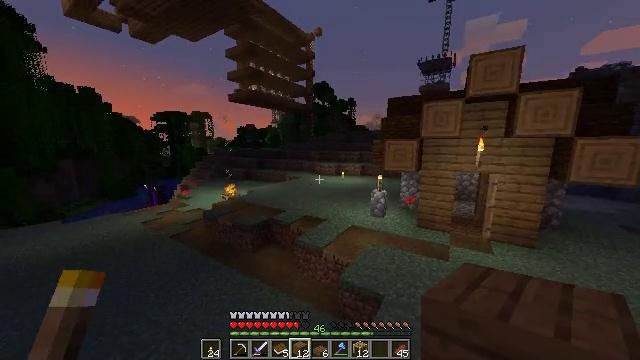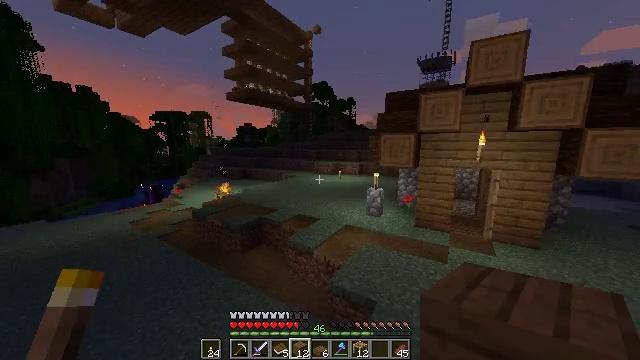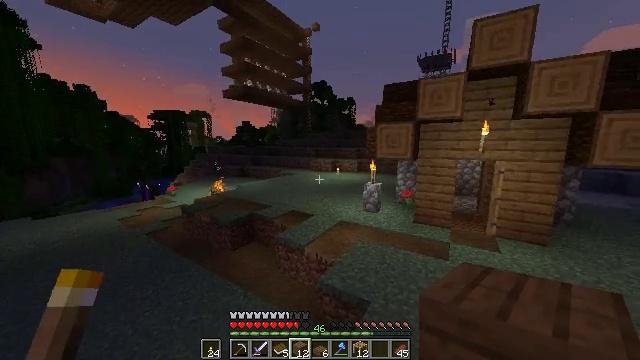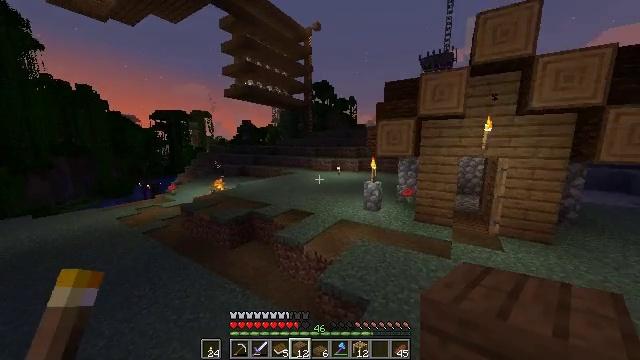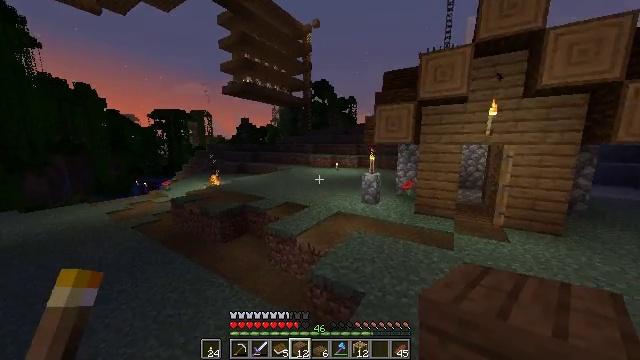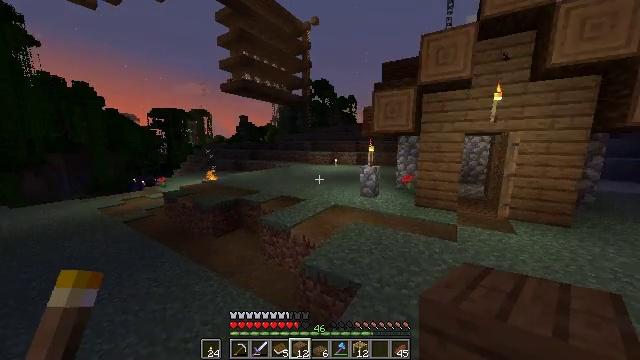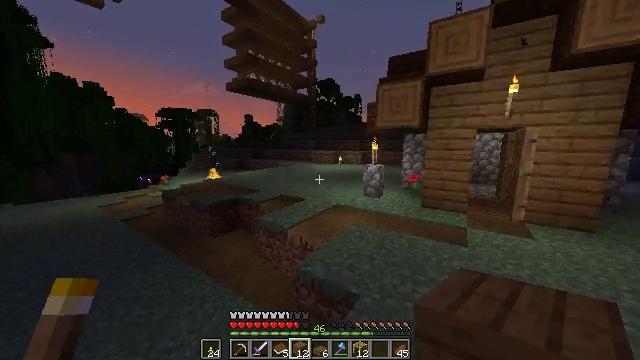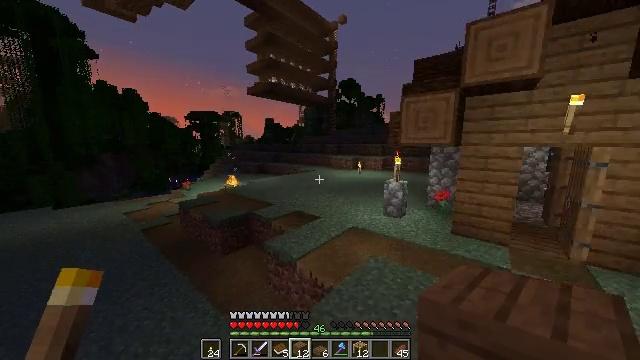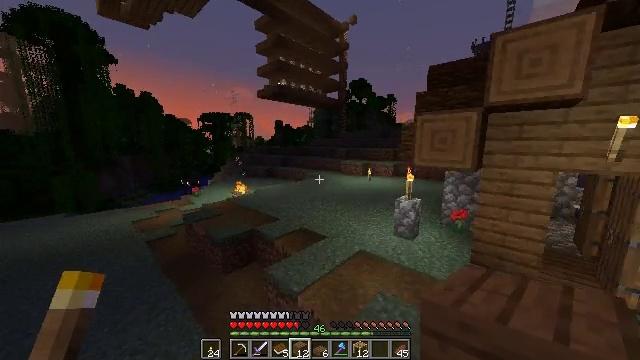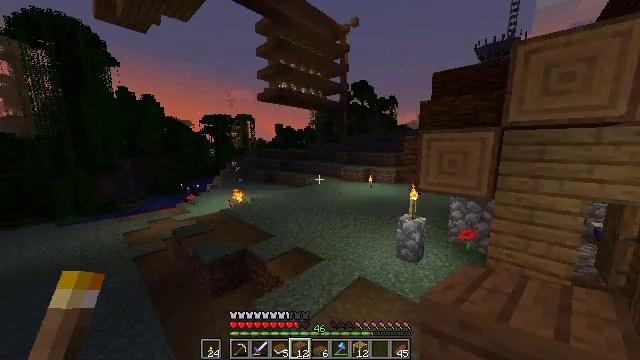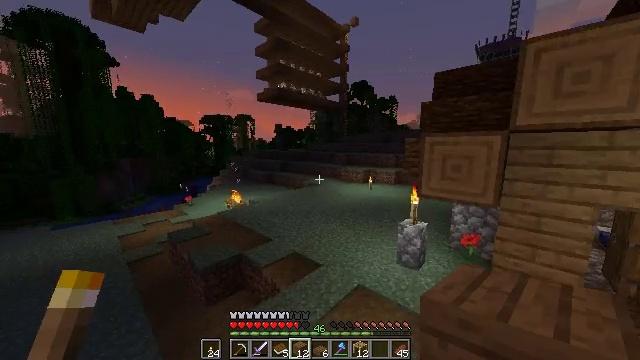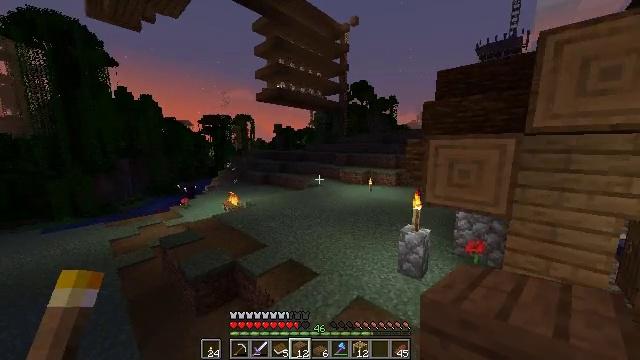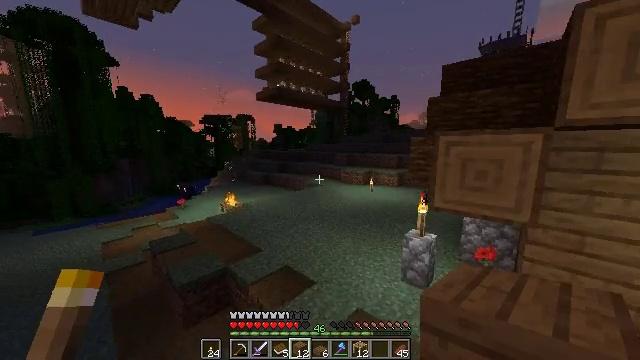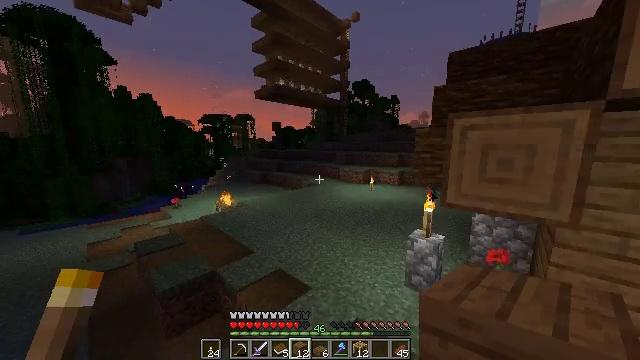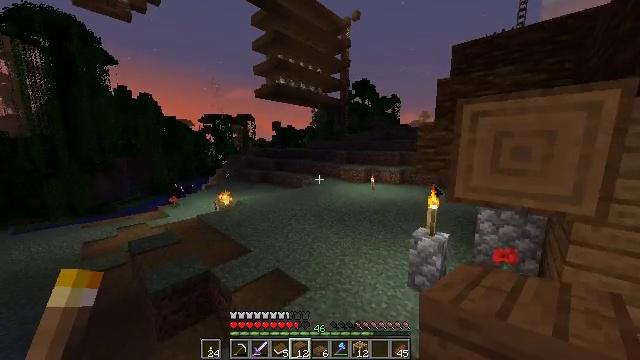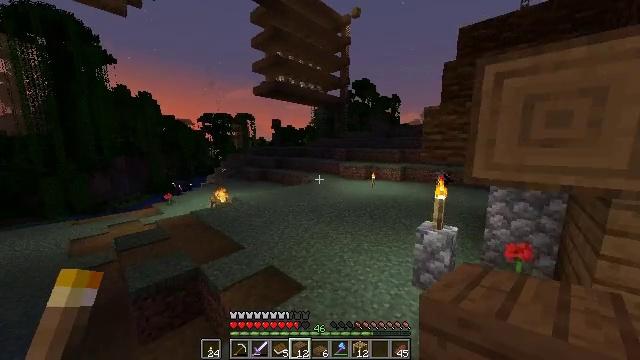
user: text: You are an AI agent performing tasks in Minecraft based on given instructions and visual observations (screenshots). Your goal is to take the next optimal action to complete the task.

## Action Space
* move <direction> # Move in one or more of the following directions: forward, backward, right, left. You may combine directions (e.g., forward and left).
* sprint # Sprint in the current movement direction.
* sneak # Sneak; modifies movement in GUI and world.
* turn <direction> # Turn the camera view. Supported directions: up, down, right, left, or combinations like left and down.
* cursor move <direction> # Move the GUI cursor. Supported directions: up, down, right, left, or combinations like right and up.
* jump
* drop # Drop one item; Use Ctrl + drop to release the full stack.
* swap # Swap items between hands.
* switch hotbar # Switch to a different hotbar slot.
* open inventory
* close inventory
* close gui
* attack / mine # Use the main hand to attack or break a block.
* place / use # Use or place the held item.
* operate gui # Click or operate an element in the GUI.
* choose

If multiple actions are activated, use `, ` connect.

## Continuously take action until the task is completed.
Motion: motion action
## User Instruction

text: Craft a spruce fence gate.
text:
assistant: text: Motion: move forward, sprint, jump
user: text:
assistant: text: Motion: move forward, sprint, jump
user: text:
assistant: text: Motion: move forward, jump
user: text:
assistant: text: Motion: move forward, jump
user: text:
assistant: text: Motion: move forward, jump
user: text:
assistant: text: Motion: move forward, sprint, turn left, jump
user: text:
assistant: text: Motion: move forward, sprint, turn left, jump
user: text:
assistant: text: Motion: move forward, sprint, turn left, jump
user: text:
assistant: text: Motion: move forward, jump
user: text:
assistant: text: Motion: move forward, jump
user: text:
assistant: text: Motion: move forward, jump
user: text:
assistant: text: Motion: move forward, jump
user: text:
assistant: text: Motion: move forward, jump
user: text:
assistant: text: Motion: move forward, jump
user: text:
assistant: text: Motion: move forward, sprint, jump
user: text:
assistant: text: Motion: move forward, sprint, jump
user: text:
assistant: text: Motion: move forward, sprint, jump
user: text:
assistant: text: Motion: move forward, sprint, jump
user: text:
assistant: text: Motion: move forward, jump
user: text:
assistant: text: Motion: move forward, jump
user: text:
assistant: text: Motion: move forward, jump
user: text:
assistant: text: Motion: move forward, jump
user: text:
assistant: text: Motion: move forward, jump
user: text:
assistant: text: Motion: move forward, sprint, jump
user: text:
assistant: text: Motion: move forward, sprint, turn right, jump
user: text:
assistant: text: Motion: move forward, sprint, turn right, jump
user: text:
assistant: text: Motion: move forward, sprint, turn right, jump
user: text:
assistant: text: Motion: move forward, turn right, jump
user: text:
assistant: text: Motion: move forward, turn right, jump
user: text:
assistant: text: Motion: move forward, turn right, jump